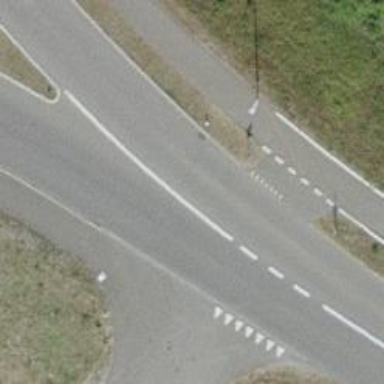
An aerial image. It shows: Unmarked road crossing.